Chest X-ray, PA view. Patient: 53 years old, sex M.
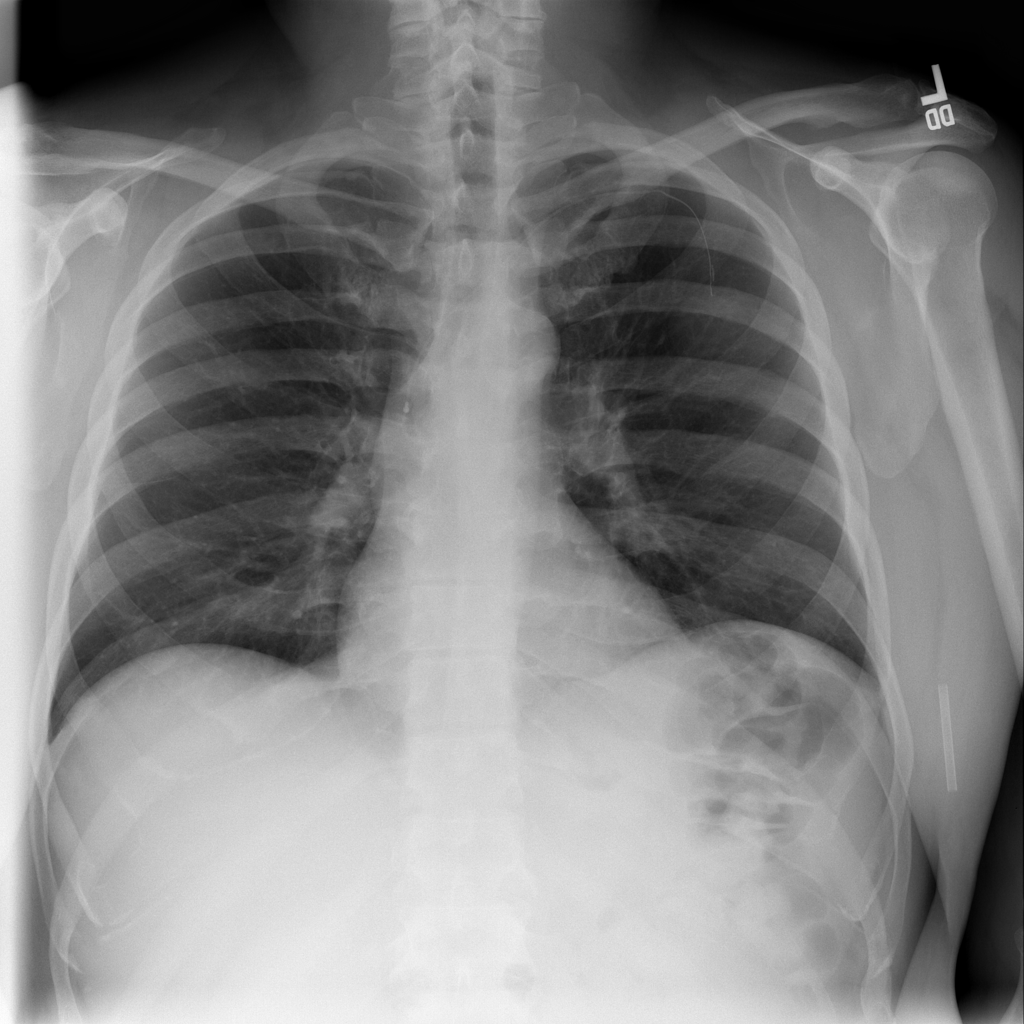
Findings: No Finding